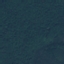
Land use / land cover: Forest